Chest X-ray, AP view. Patient: 61 years old, sex M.
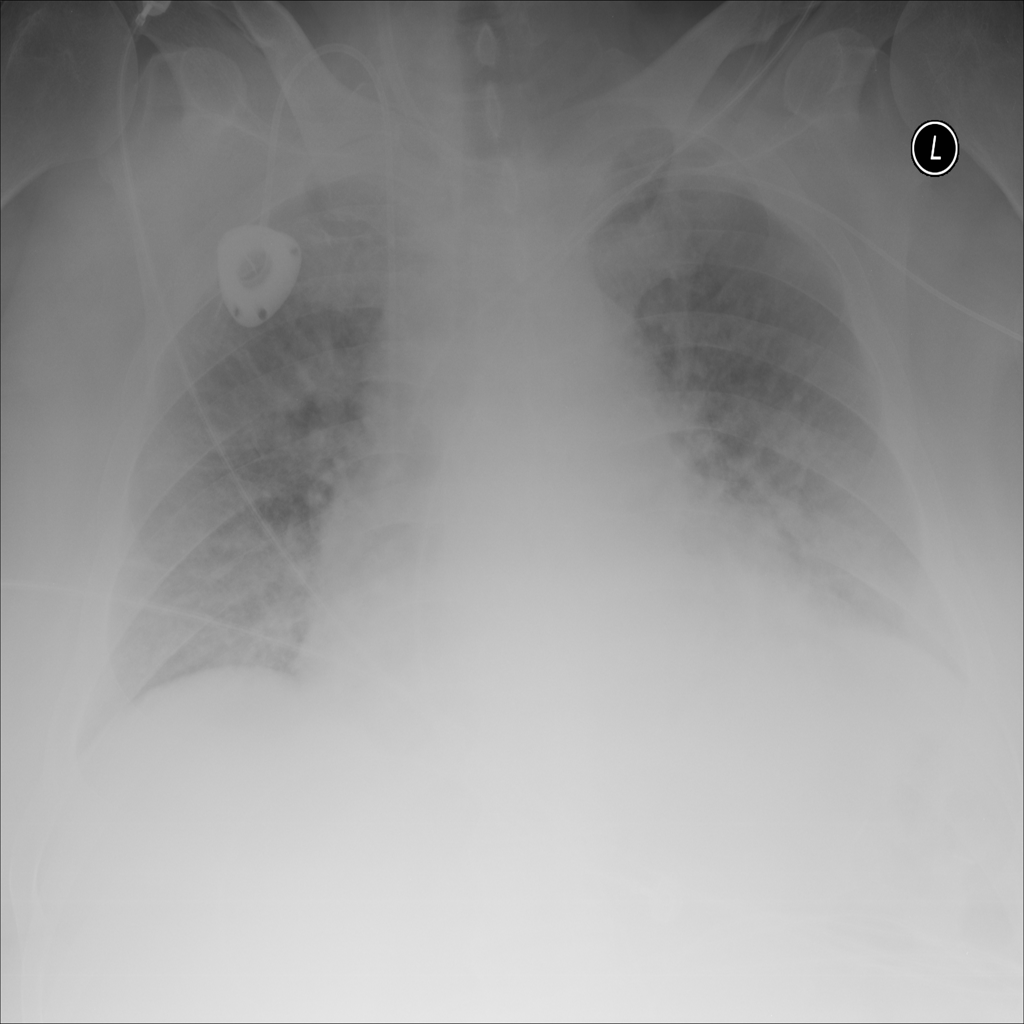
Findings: No Finding